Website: macys
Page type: billing-address
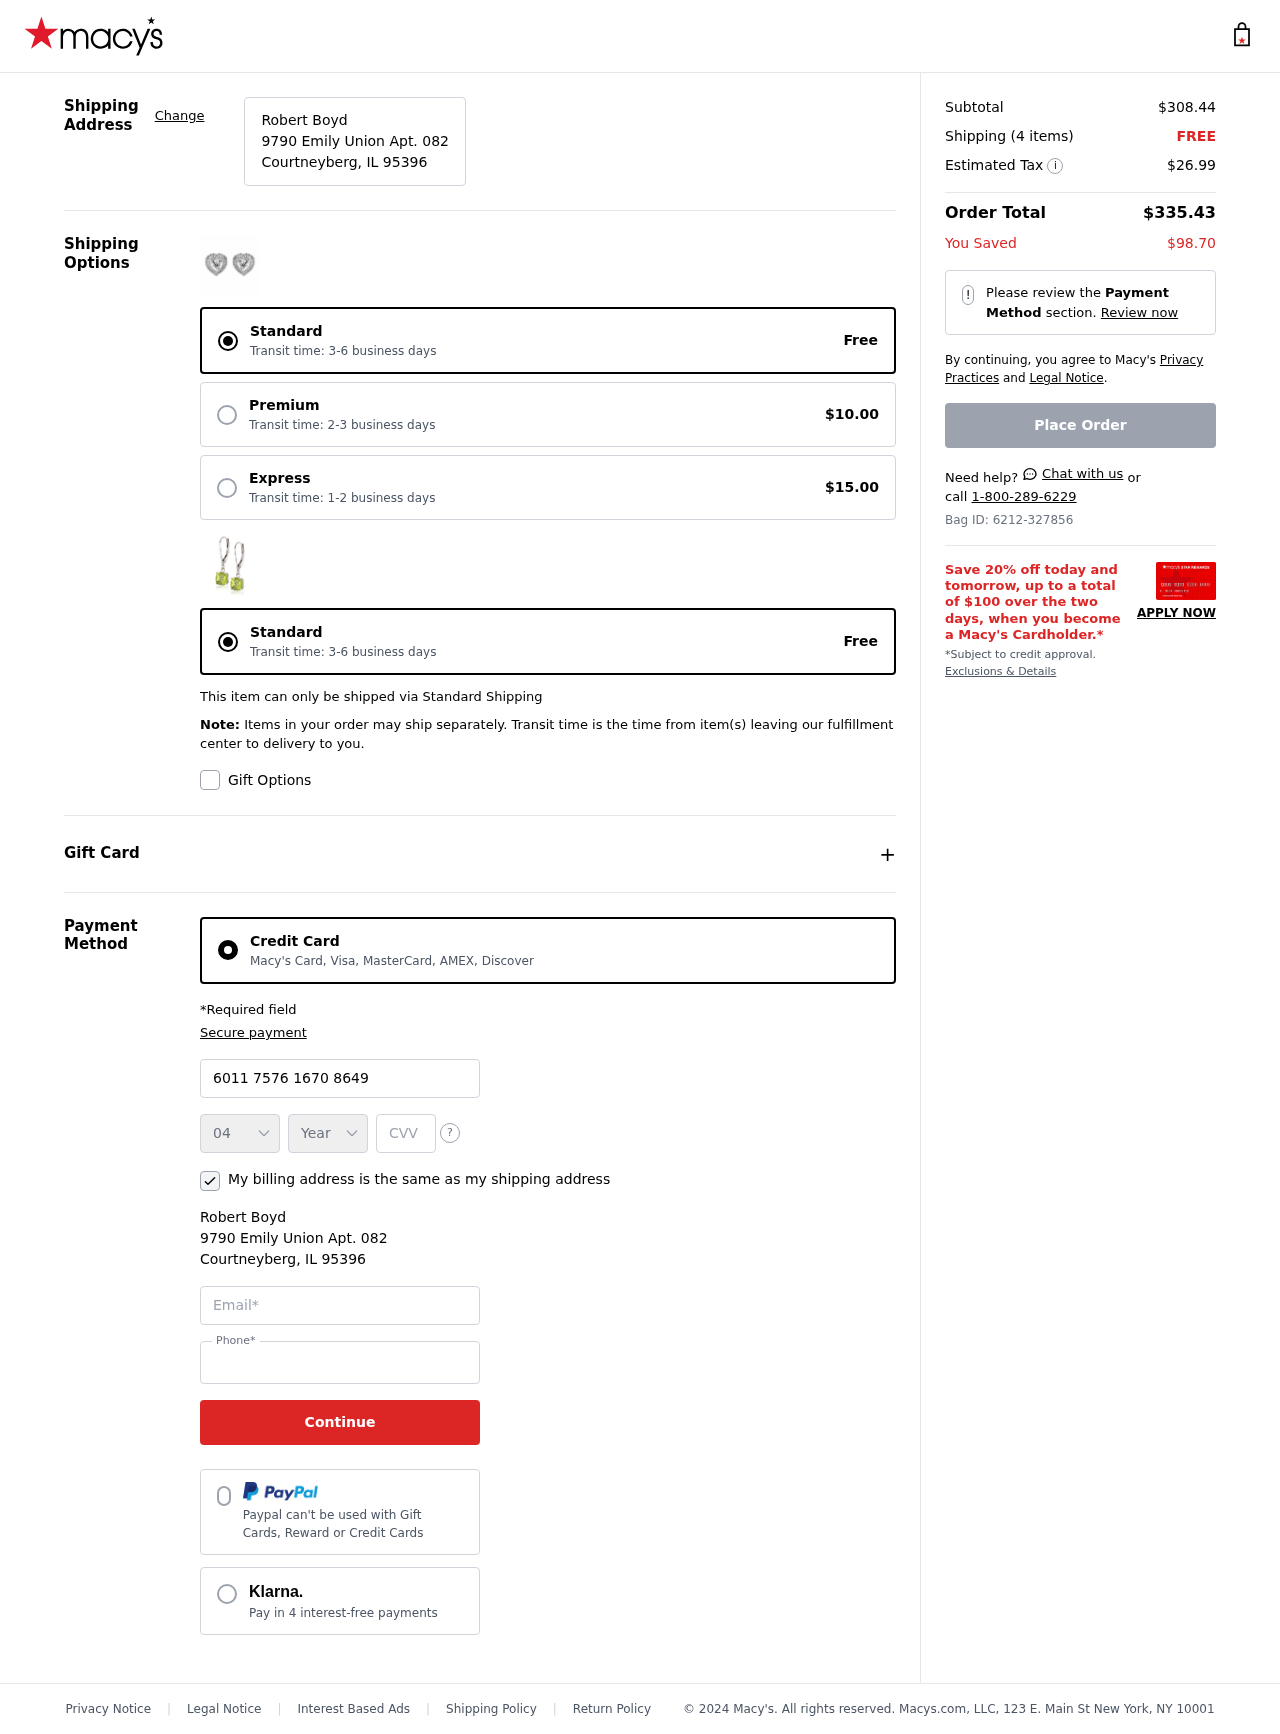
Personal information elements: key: PII_CARD_CVV
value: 269
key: PII_CARD_EXPIRY_MONTH
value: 04
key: PII_CARD_EXPIRY_YEAR
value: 26
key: PII_CARD_NUMBER
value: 6011 7576 1670 8649
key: PII_CITY_STATE_ZIP
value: Courtneyberg, IL 95396
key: PII_EMAIL
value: robert.boyd@gmail.com
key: PII_FULLNAME
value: Robert Boyd
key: PII_PHONE
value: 7455727349
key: PII_STREET
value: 9790 Emily Union Apt. 082
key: PII_FULLNAME2
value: Robert Boyd
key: PII_CITY
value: Courtneyberg
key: PII_STATE_ABBR
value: IL
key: PII_POSTCODE
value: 95396
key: PII_POSTCODE_FULL
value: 95396
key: PII_CITY_STATE
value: Courtneyberg, IL
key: PII_POSTCODE_NUMERIC
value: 95396
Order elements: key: ORDER_SUBTOTAL
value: $308.44
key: ORDER_NUM_ITEMS
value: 4
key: ORDER_SHIPPING_COST
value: FREE
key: ORDER_TAX
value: $26.99
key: ORDER_TOTAL
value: $335.43
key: ORDER_SAVINGS
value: $98.70
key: ORDER_ID
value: Bag ID: 6212-327856